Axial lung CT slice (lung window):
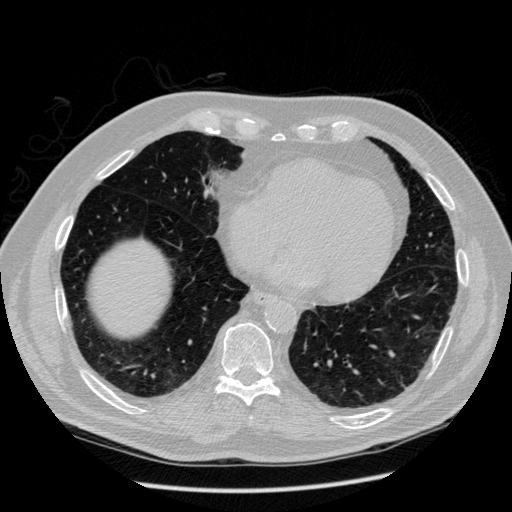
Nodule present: no